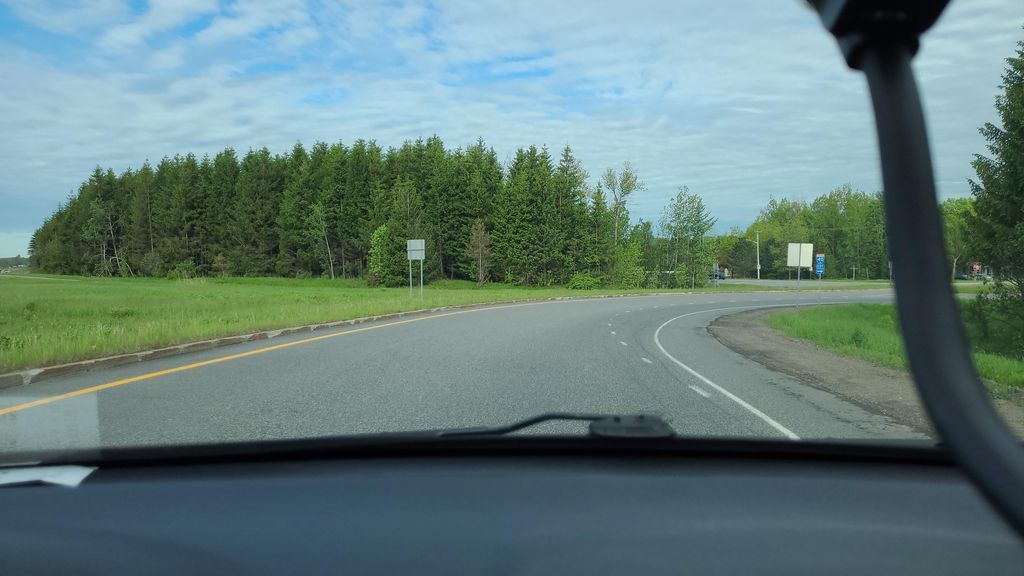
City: quebec_city